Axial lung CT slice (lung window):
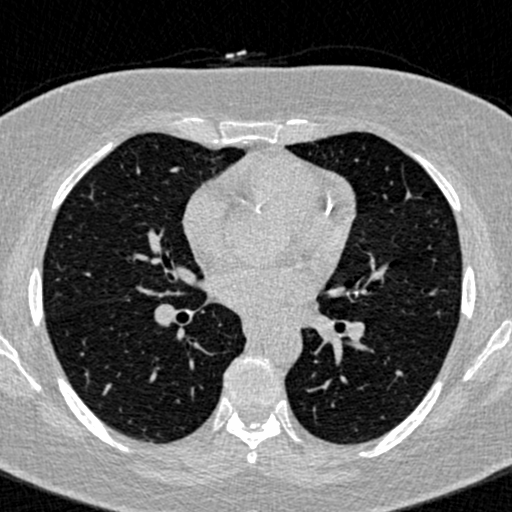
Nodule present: no